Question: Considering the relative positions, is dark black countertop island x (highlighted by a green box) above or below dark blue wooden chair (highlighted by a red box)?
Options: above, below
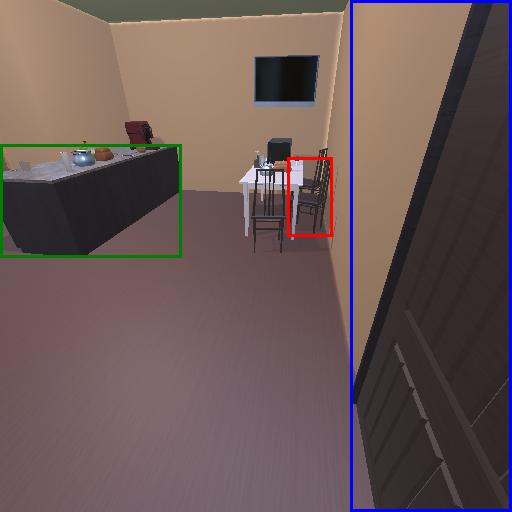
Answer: above